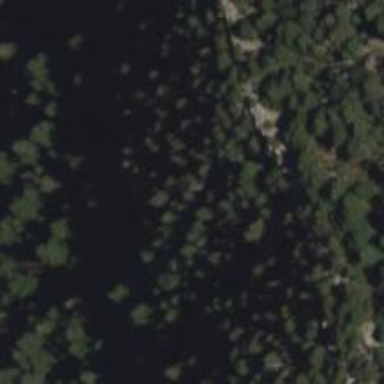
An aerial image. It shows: Cliff in nature.